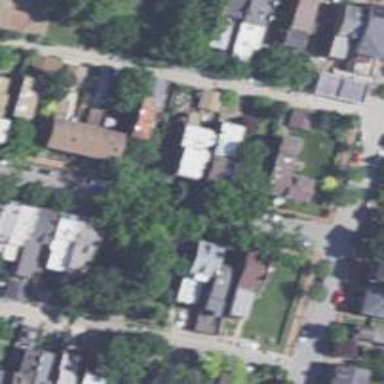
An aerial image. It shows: Neighborhood.